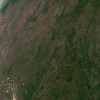
Label: land